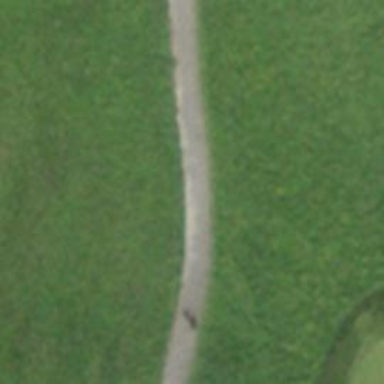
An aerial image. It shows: Designated gravel golf cart path that serves as service road.